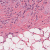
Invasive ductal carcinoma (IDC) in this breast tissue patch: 1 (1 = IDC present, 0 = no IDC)